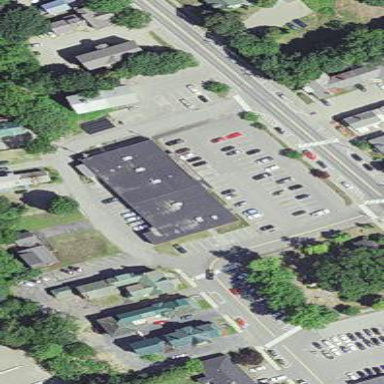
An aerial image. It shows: Commercial building.